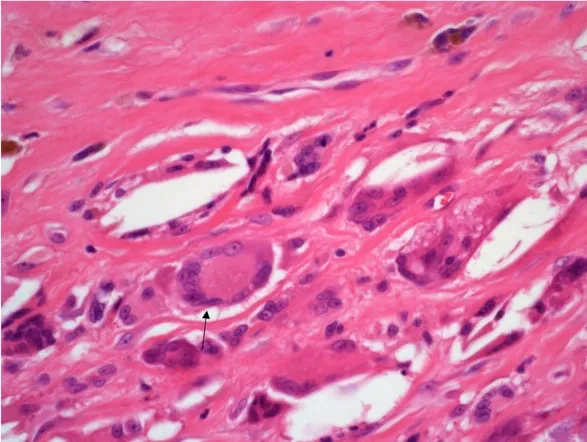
(B): H&E staining of the inflammatory infiltrate composed of Touton type multi-nucleated giant cells (black arrow) Mag x40.
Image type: pathology (h&e)